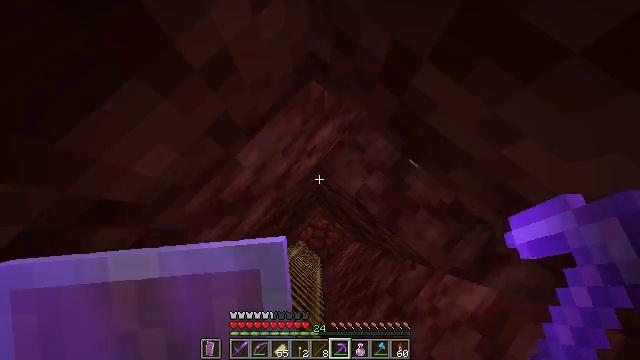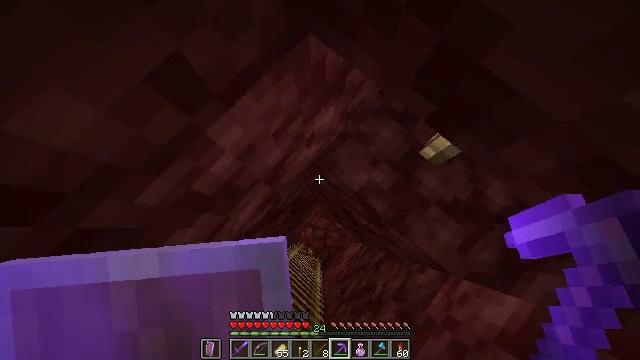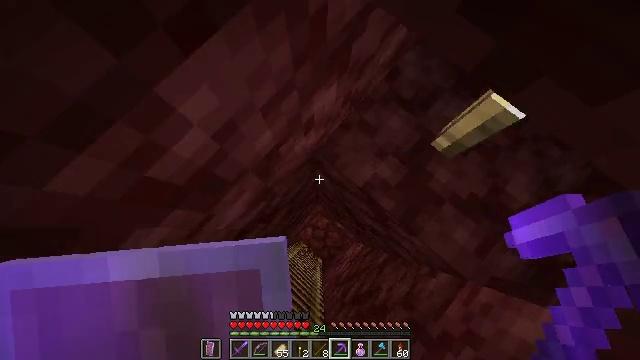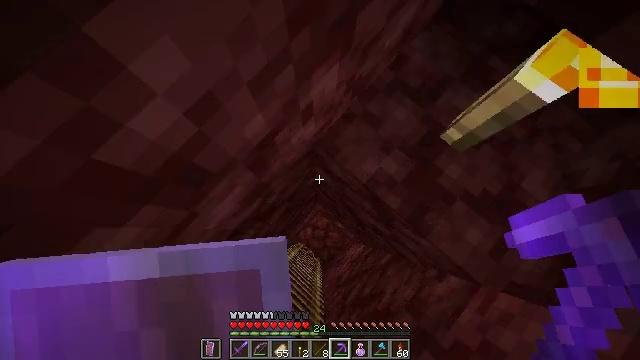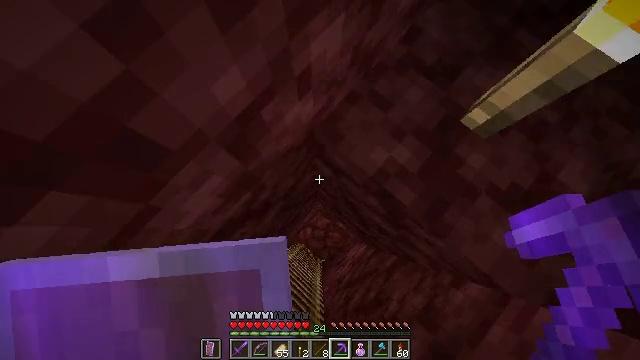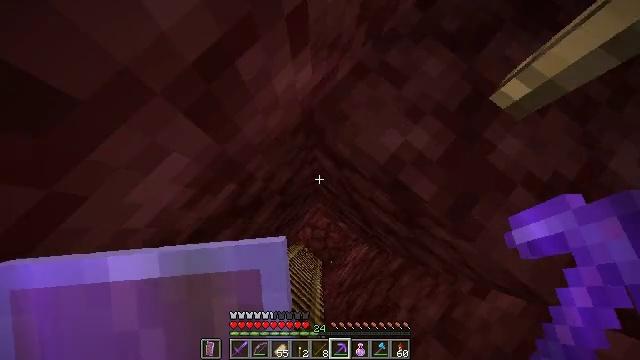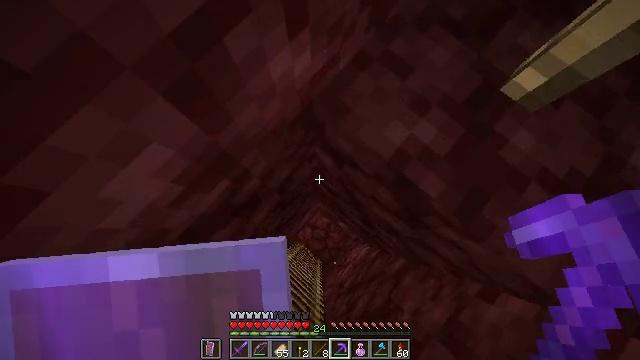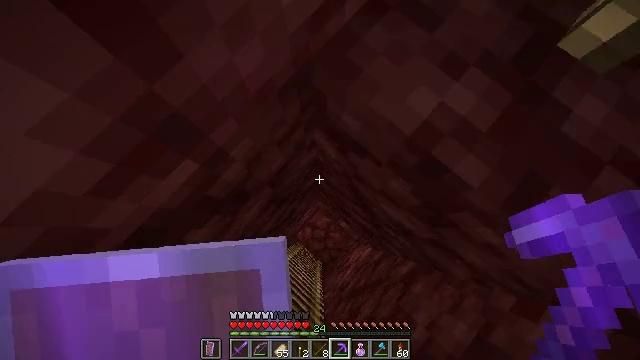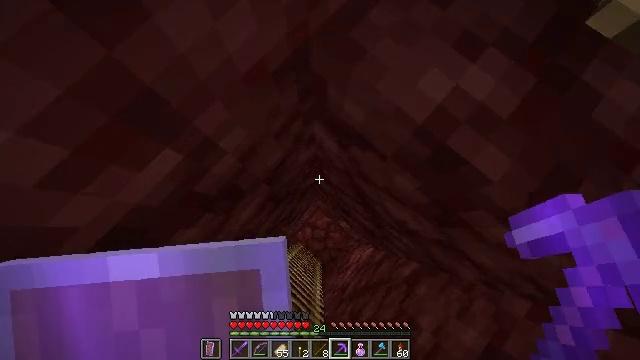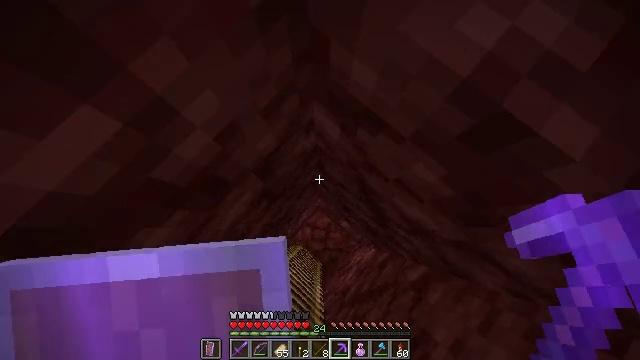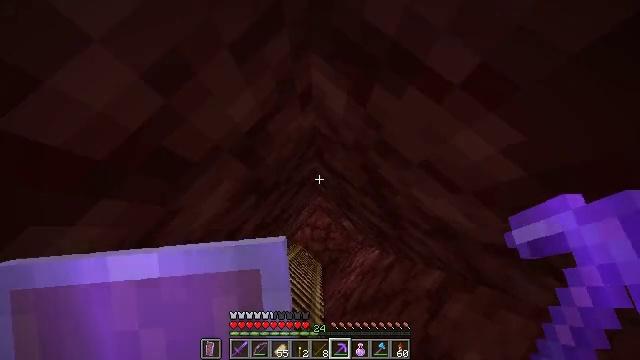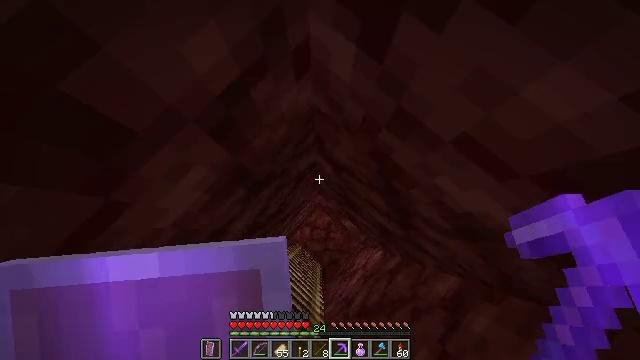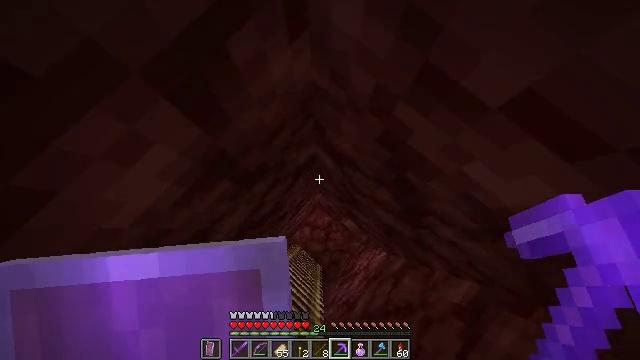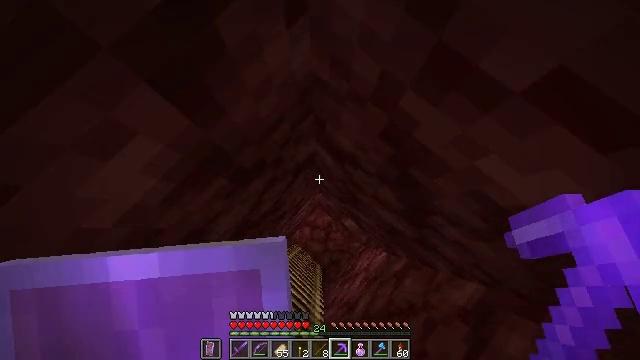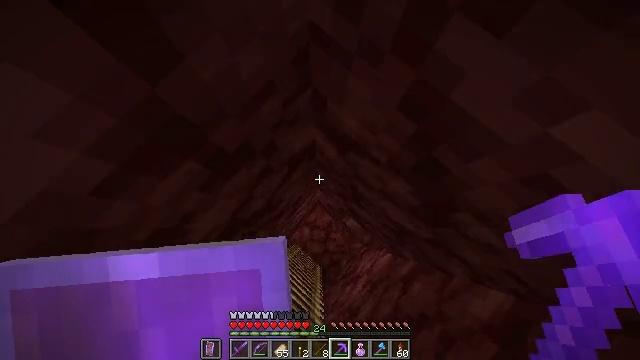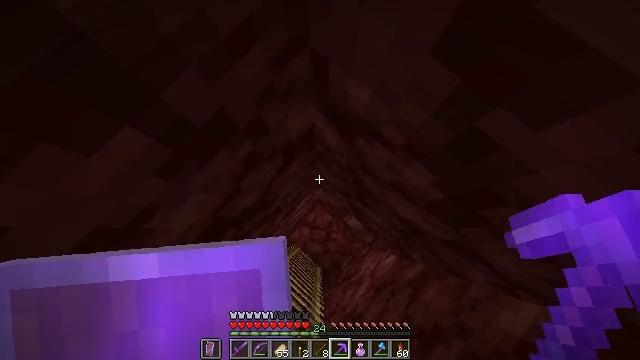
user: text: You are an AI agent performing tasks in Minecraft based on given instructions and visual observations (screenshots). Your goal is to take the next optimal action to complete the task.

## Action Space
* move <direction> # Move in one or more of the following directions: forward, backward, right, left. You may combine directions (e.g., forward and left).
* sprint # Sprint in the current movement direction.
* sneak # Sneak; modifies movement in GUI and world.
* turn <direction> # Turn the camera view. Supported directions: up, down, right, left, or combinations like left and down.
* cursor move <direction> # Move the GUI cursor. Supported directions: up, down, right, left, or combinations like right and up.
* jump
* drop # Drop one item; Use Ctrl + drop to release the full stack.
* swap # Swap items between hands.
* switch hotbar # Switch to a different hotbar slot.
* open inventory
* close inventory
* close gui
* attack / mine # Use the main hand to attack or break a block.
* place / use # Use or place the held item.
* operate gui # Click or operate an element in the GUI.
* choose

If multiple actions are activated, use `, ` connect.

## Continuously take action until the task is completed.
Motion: motion action
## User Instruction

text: Collect blackstone for building.
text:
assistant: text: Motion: no_op
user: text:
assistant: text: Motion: no_op
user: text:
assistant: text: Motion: no_op
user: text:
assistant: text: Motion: no_op
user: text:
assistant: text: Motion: no_op
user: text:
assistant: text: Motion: no_op
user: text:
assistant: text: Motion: no_op
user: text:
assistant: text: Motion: no_op
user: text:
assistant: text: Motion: no_op
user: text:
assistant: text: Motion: no_op
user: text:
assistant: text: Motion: no_op
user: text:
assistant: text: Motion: no_op
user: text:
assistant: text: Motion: no_op
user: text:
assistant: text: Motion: no_op
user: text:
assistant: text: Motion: no_op
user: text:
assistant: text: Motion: no_op
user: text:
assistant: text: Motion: no_op
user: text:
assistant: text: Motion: no_op
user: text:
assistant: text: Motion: no_op
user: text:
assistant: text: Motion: no_op
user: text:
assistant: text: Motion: no_op
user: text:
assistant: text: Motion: no_op
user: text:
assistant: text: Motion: no_op
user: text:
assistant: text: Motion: no_op
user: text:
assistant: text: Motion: no_op
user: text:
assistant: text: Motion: no_op
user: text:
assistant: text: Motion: no_op
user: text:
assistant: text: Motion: no_op
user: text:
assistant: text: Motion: no_op
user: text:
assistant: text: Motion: no_op